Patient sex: M
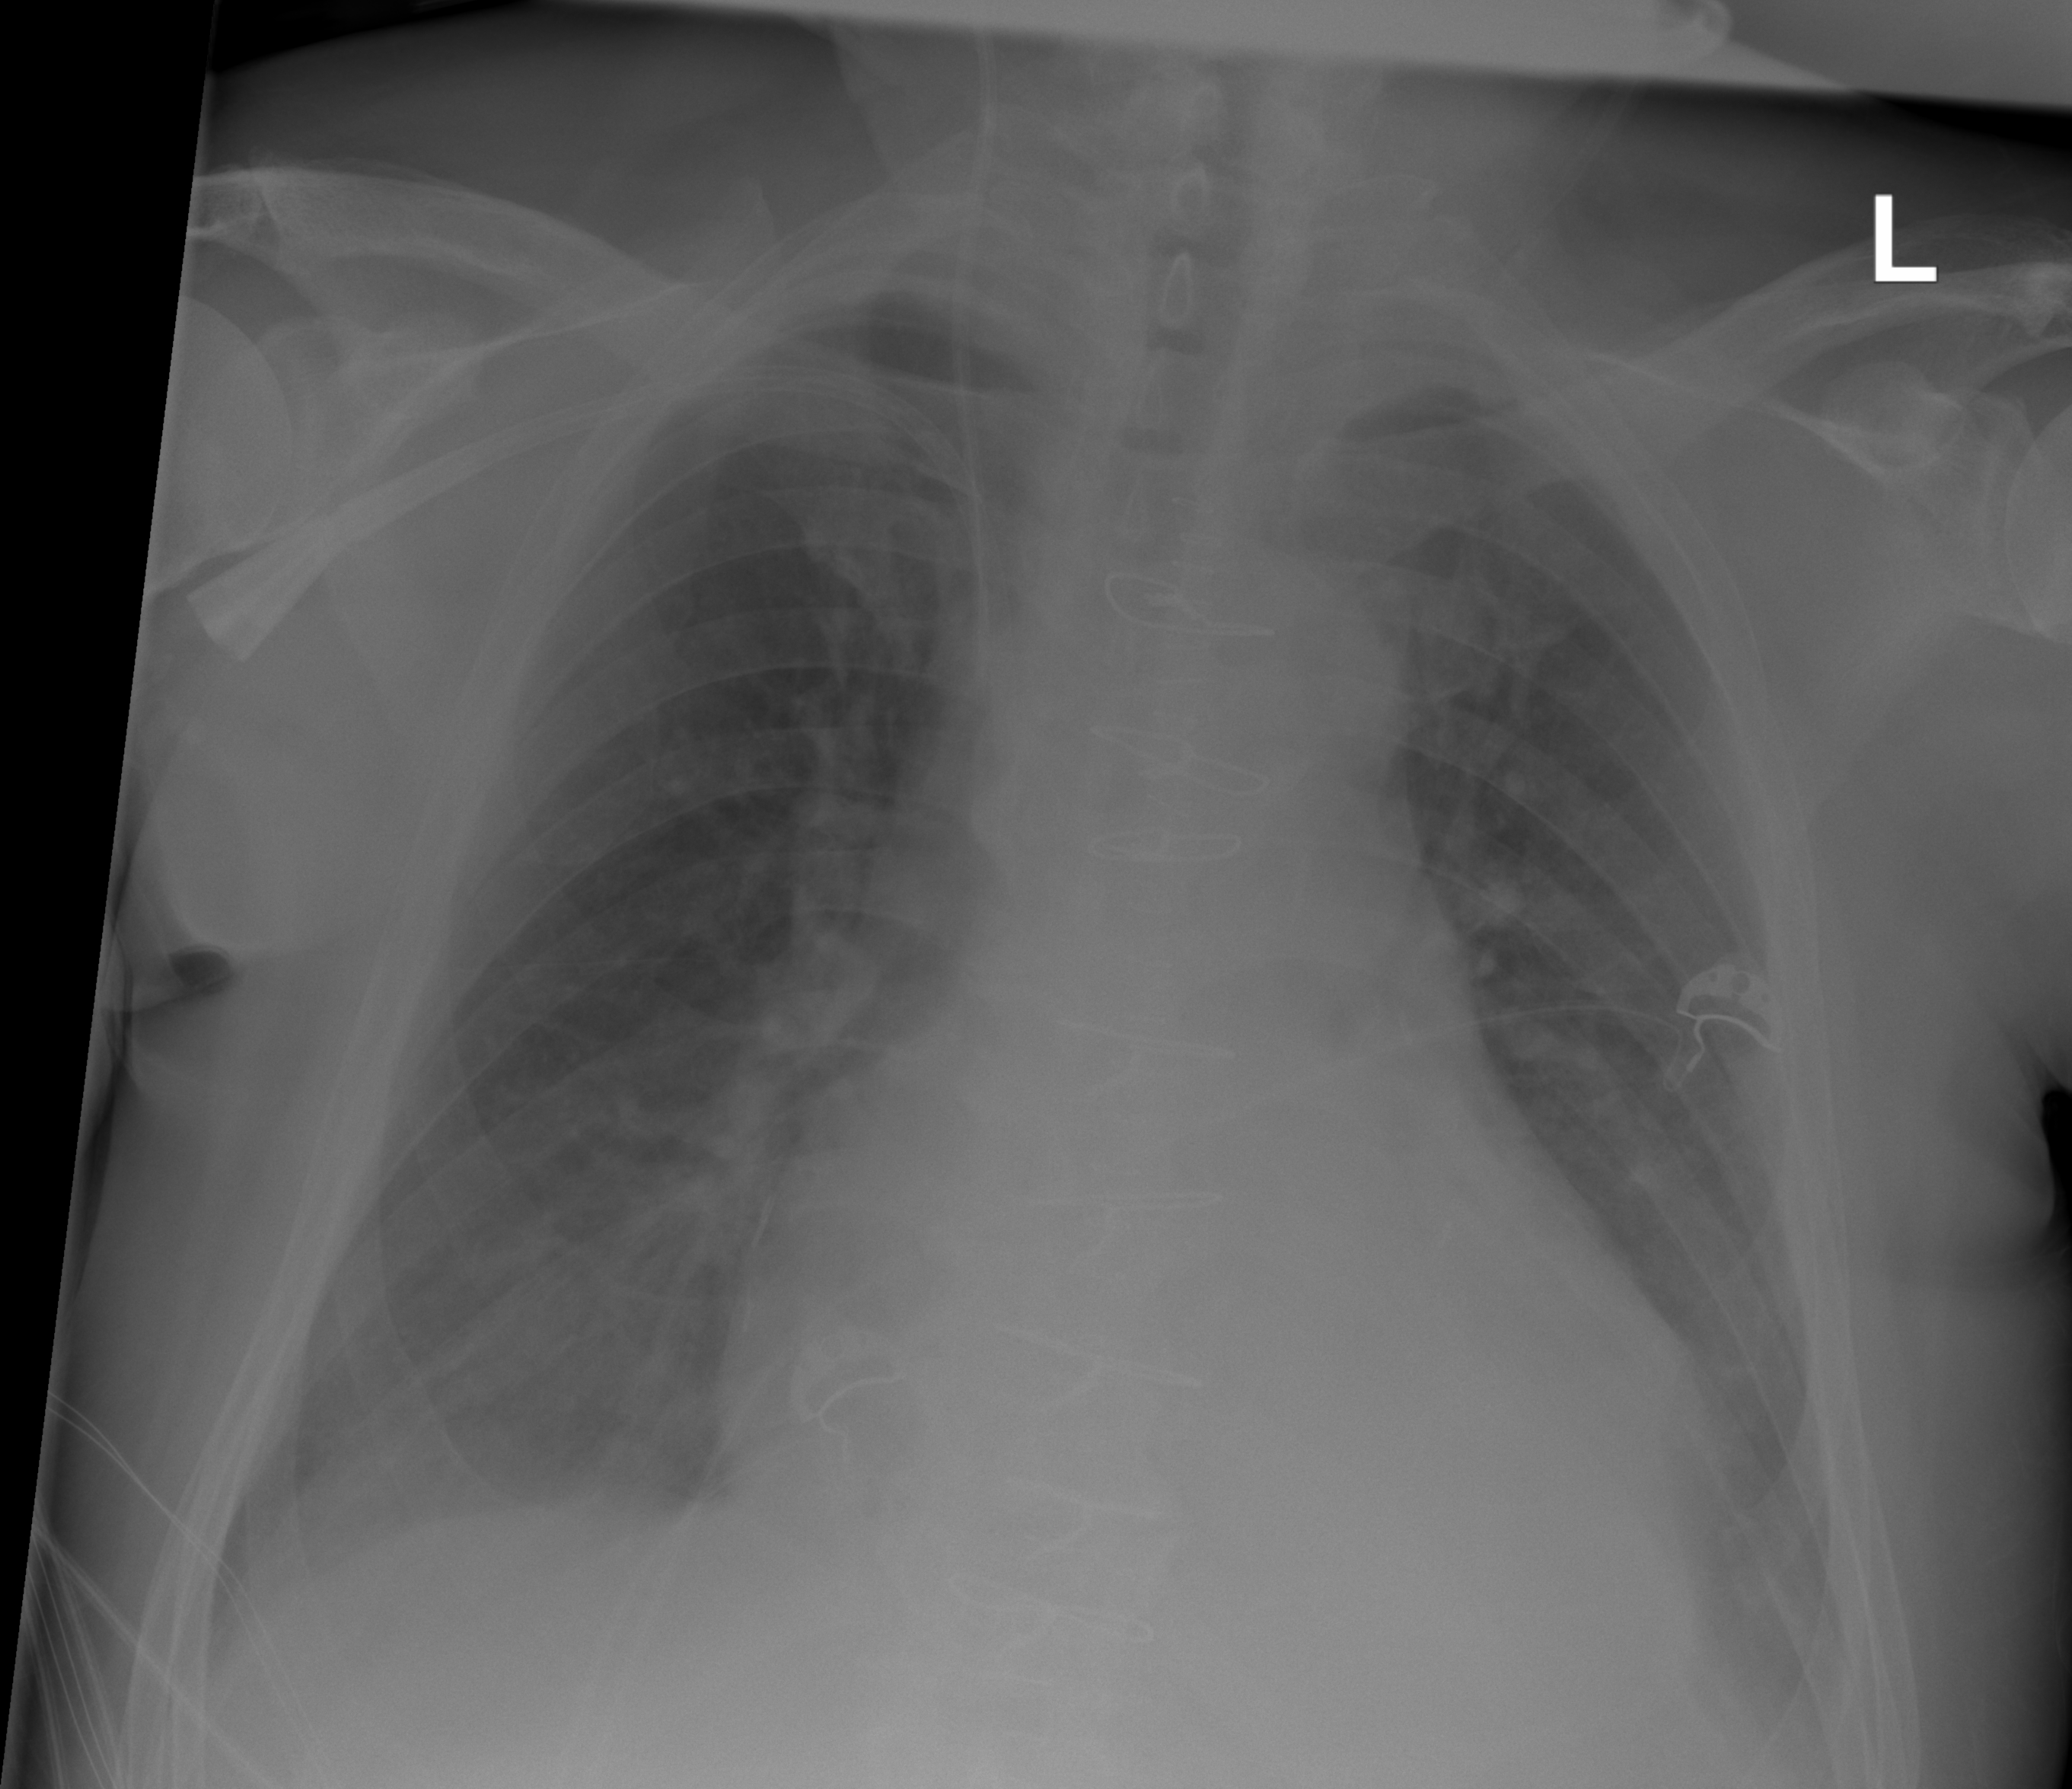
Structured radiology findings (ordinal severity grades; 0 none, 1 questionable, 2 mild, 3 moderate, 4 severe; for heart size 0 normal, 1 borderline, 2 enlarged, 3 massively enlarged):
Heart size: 2
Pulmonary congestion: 0
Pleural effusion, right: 2
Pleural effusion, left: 2
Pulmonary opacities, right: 0
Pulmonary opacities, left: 0
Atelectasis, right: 2
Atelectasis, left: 2